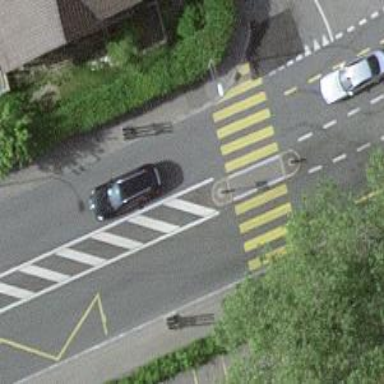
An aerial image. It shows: Kerb serving as barrier.